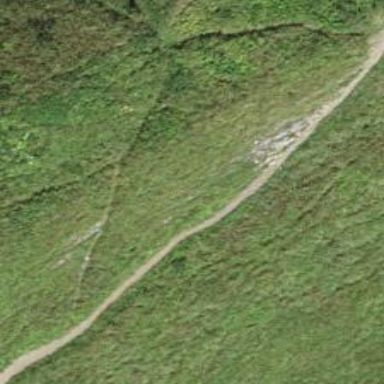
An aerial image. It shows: Excellent visible ground path.